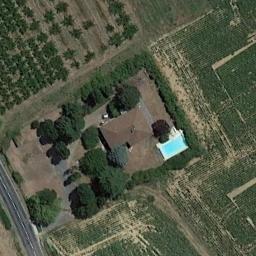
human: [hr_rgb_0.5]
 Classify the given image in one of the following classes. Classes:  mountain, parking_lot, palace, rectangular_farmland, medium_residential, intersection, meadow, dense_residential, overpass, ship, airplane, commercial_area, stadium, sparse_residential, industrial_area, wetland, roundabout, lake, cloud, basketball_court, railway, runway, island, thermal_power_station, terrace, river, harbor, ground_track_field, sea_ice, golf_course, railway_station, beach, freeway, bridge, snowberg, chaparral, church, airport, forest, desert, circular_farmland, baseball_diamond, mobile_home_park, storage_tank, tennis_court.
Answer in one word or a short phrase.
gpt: sparse_residential